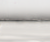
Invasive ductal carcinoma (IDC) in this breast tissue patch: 0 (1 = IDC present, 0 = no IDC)